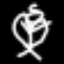
Label: angel